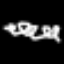
Label: squiggle